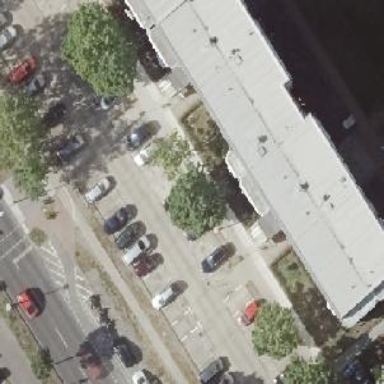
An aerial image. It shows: Parking available on the street side.